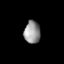
Tissue: lung
Cell type: Epithelial cells
Senescence score: 0.1112
Nuclear area (px): 359
Mean DAPI intensity: 147.864